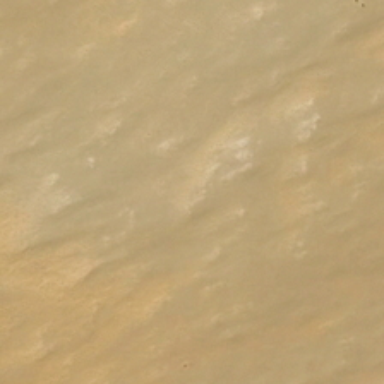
A piece of sand in the desert is like fish scale .